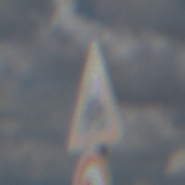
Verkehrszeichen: RadverkehrLinks
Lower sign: UeberholverbotKraftfahrzeuge
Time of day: Midday
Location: Outdoor (Nature)
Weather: PartlyCloudy
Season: NotSpecified
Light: Natural